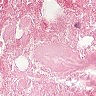
Metastatic tissue present: no